【题型】解答题　【知识点】平面几何　【难度】medium
在$\triangle ABC$中，$a,b,c$分别为角$A,B,C$的对边，且满足$a\cos2C=a\cos C-c\sin A$。

\vspace{0.5em}
\noindent
（1）求角$C$；

\vspace{0.5em}
\noindent
（2）若$\triangle ABC$为锐角三角形，设$D$为$AC$的中点，若$BA=BD$，且$a+b=3+2\sqrt{2}$，求$\triangle ABC$的面积。
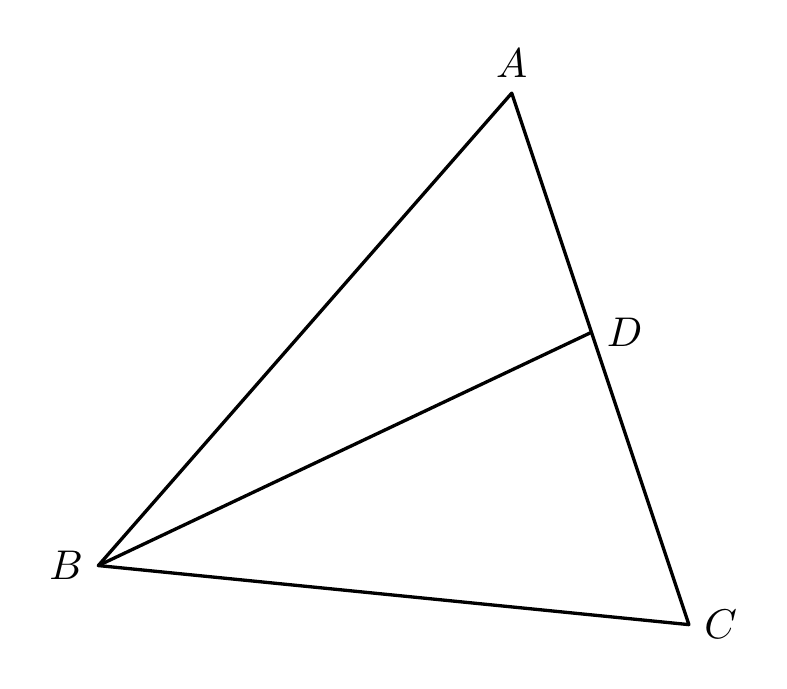
【解答】
\noindent
【答案】（1）$C=\frac{\pi}{4}$或$C=\frac{\pi}{2}$。

\vspace{0.5em}
\noindent
（2）$3$。

\vspace{0.5em}
\noindent
【分析】（1）利用正弦定理边化角，结合三角恒等变换的公式求解即可；
（2）在$\triangle BCD$和$\triangle ABC$中分别运用余弦定理建立方程组，解方程组，再根据三角形的面积公式求解即可。

\vspace{0.5em}
\noindent
【解答】解：（1）由正弦定理及$a\cos2C=a\cos C-c\sin A$，得$\sin A\cos2C=\sin A\cos C-\sin C\sin A$，

\vspace{0.5em}
\noindent
因为$A\in(0,\pi)$，$\sin A\neq0$，

\vspace{0.5em}
\noindent
所以$\cos2C=\cos C-\sin C$，

\vspace{0.5em}
\noindent
所以$\cos^2C-\sin^2C=\cos C-\sin C$，

\vspace{0.5em}
\noindent
即$(\cos C-\sin C)(\cos C+\sin C-1)=0$，

\vspace{0.5em}
\noindent
所以$\cos C-\sin C=0$或$\cos C+\sin C-1=0$，

\vspace{0.5em}
\noindent
即$\cos C=\sin C$或$\cos C+\sin C=1$，

\vspace{0.5em}
\noindent
若$\cos C=\sin C$，则$C=\frac{\pi}{4}$；

\vspace{0.5em}
\noindent
若$\cos C+\sin C=1$，则$\sin\left(C+\frac{\pi}{4}\right)=\frac{\sqrt{2}}{2}$，

\vspace{0.5em}
\noindent
因为$0<C<\pi$，

\vspace{0.5em}
\noindent
所以$\frac{\pi}{4}<C+\frac{\pi}{4}<\frac{5\pi}{4}$，所以$C+\frac{\pi}{4}=\frac{3\pi}{4}$，即$C=\frac{\pi}{2}$，

\vspace{0.5em}
\noindent
综上，$C=\frac{\pi}{4}$或$C=\frac{\pi}{2}$。

\vspace{1em}
\noindent
（2）若$\triangle ABC$为锐角三角形，则$C=\frac{\pi}{4}$，

\vspace{0.5em}
\noindent
在$\triangle BCD$中，由余弦定理得，$BD^2=BC^2+CD^2-2BC\cdot CD\cos C$，即$c^2=a^2+\frac{b^2}{4}-\frac{\sqrt{2}ab}{2}$①，

\vspace{0.5em}
\noindent
在$\triangle ABC$中，由余弦定理得，$c^2=a^2+b^2-\sqrt{2}ab$②，

\vspace{0.5em}
\noindent
由①②消去$c$，得$a=\frac{3\sqrt{2}}{4}b$，

\vspace{0.5em}
\noindent
因为$a+b=3+2\sqrt{2}$，所以$b=2\sqrt{2}$，$a=3$，

\vspace{0.5em}
\noindent
所以$S_{\triangle ABC}=\frac{1}{2}ab\sin C=\frac{1}{2}\times3\times2\sqrt{2}\times\frac{\sqrt{2}}{2}=3$。

\vspace{1em}
\noindent
【点评】本题考查解三角形，熟练掌握正余弦定理，三角形面积公式，二倍角公式是解题的关键，考查逻辑推理能力和运算能力，属于中档题。